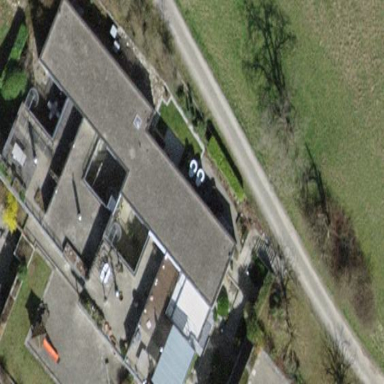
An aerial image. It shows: Flat-roofed building.